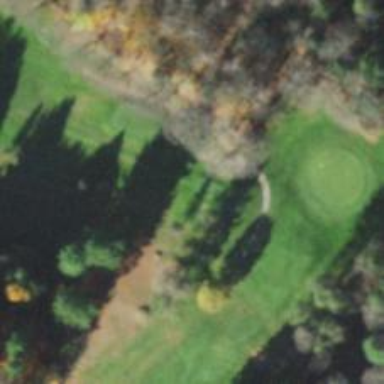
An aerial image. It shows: Golf tee.